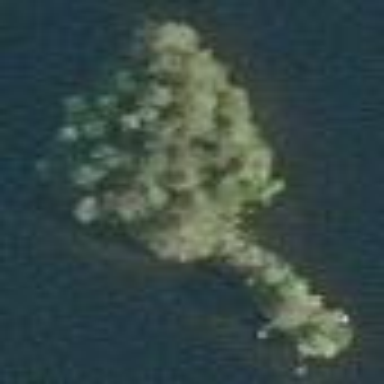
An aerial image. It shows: Islet.